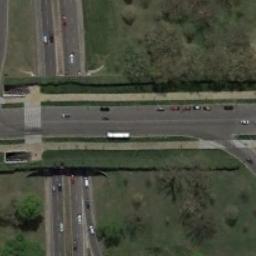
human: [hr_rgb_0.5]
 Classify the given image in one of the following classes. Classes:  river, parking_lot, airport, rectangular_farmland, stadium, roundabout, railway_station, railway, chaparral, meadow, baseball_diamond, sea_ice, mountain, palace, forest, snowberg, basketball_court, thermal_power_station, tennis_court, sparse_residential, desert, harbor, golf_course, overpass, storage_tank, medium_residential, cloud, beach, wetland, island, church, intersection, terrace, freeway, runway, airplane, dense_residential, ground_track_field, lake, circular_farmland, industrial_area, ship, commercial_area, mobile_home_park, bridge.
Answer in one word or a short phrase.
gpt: overpass